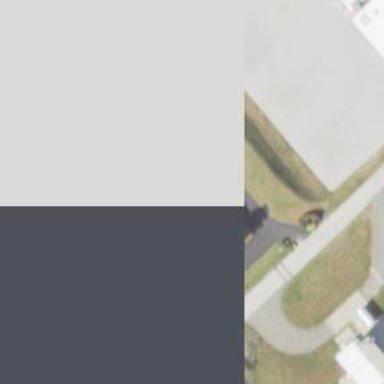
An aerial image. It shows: Hangar building at airport.